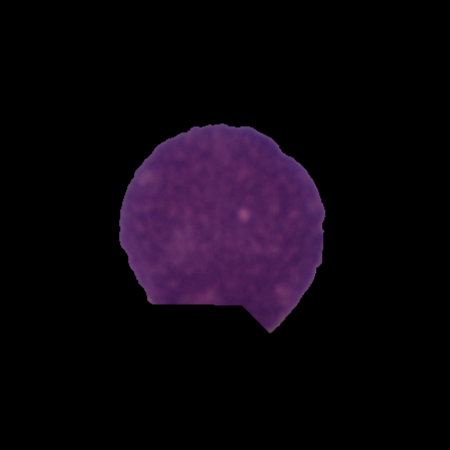
Label: cancer